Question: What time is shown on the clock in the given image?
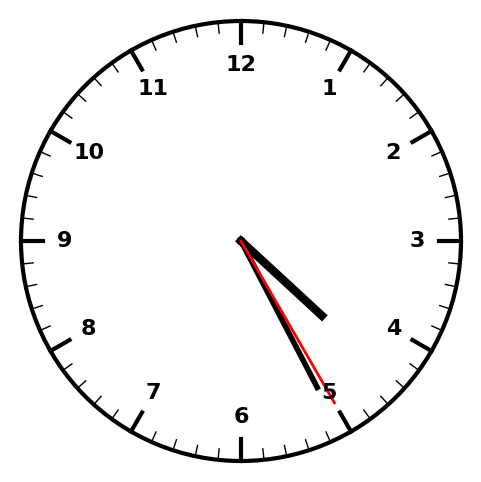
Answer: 04:25:25